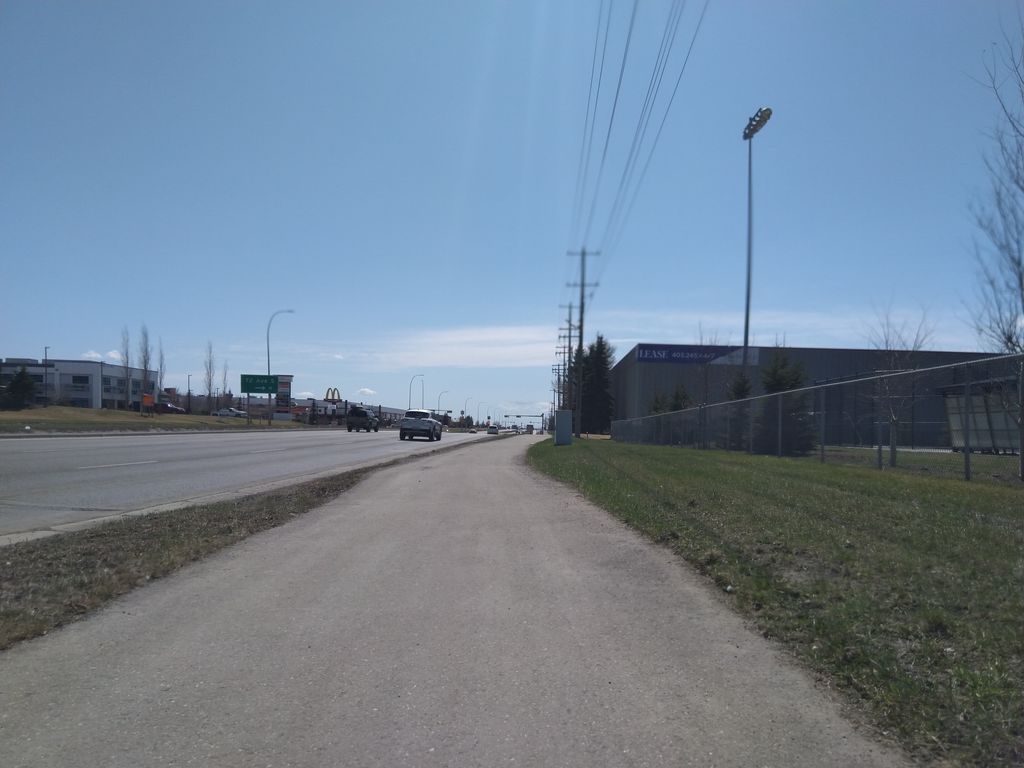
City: calgary